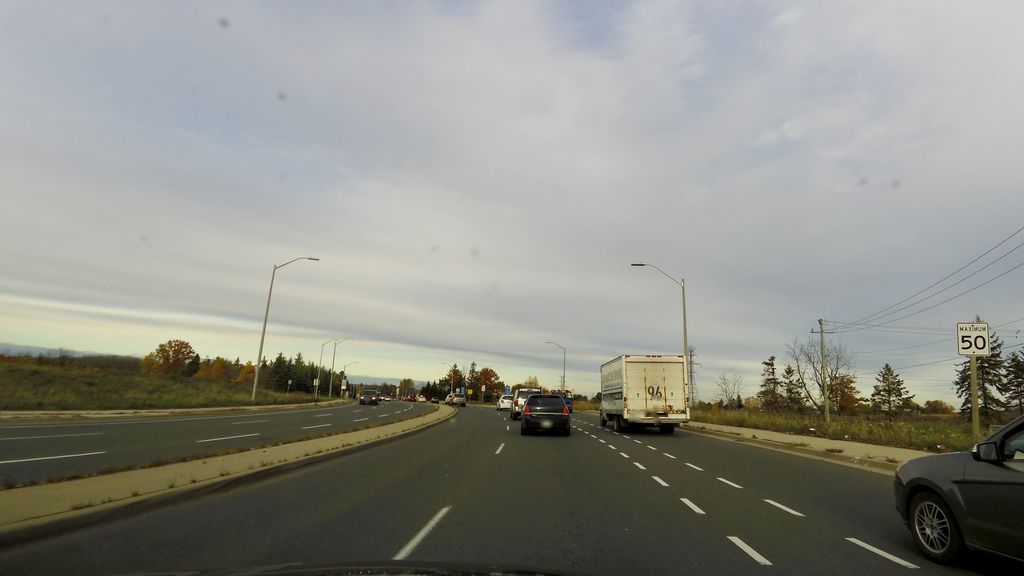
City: hamilton